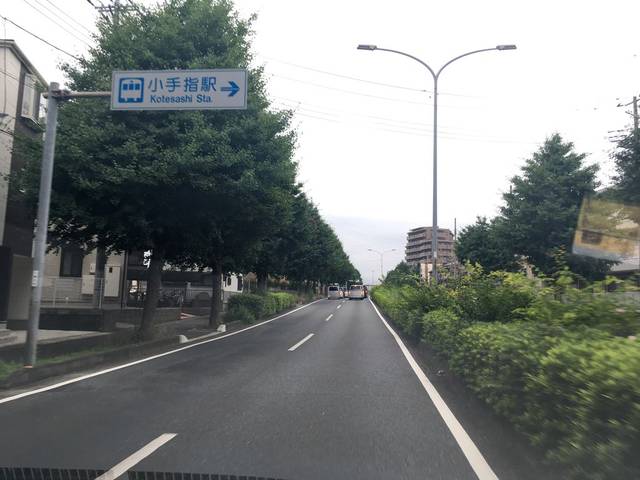
Region: Japan
Coordinates: 35.795, 139.437